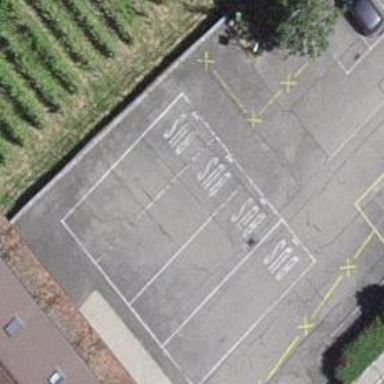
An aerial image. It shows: Tourist bus parking area with asphalt surface.